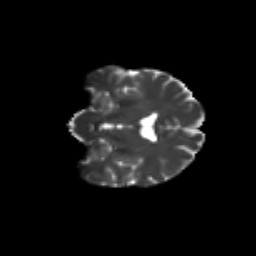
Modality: T2w
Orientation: coronal
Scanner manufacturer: siemens
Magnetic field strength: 3 T
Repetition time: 9.2 s
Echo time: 0.084 s